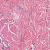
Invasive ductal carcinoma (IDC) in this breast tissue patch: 0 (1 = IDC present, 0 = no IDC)